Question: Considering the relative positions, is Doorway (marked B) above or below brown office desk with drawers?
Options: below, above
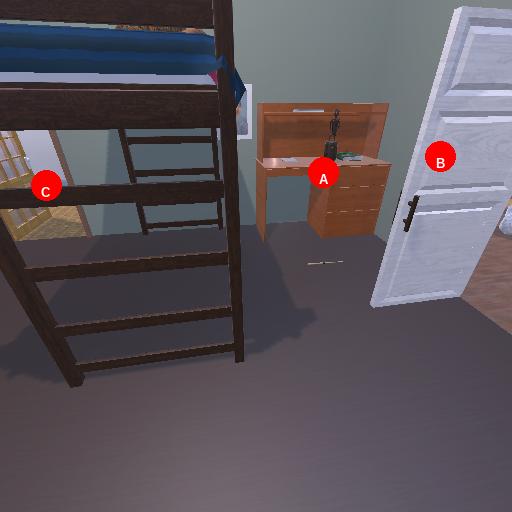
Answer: below